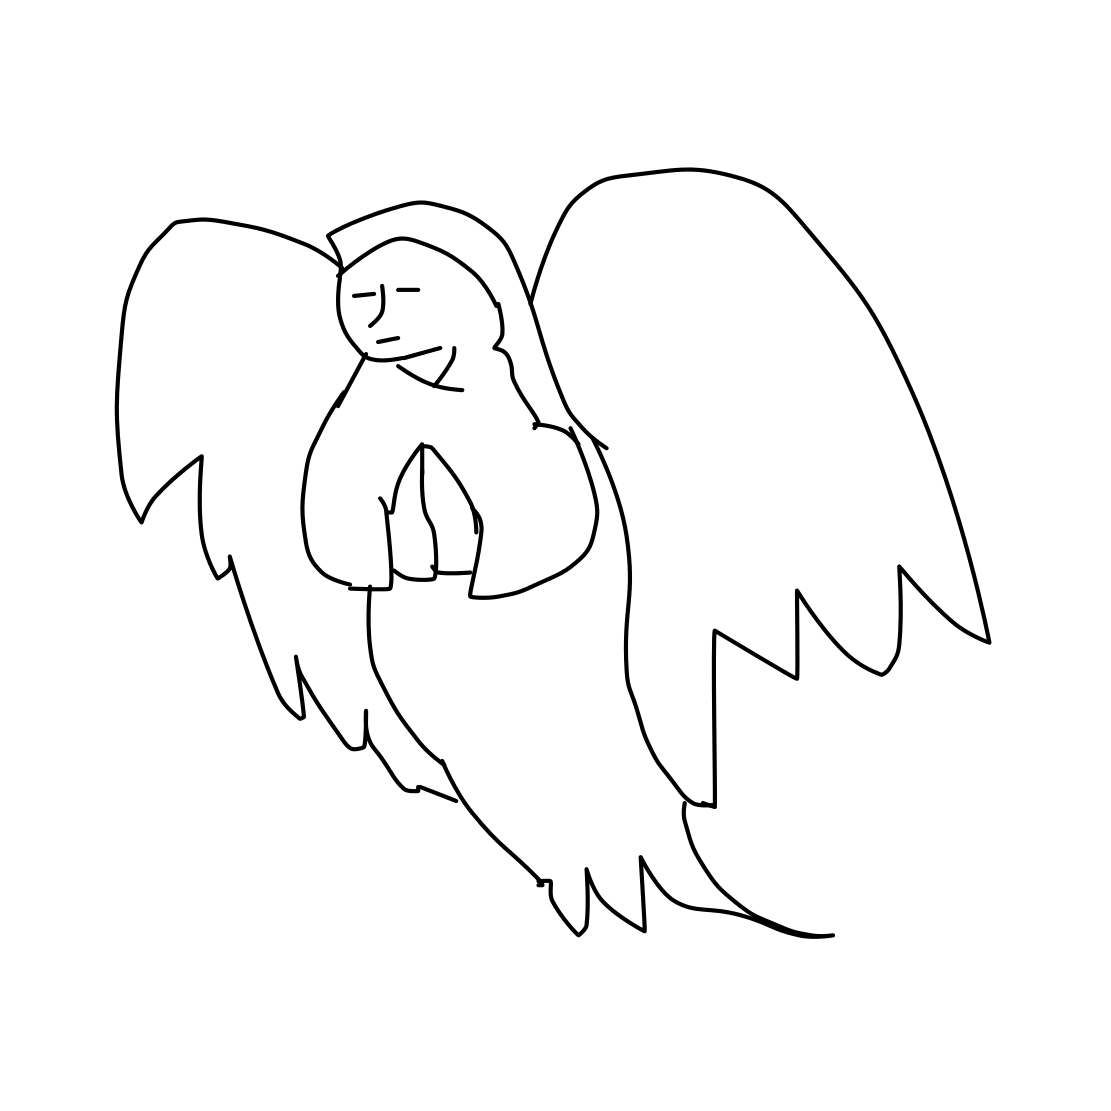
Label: angel